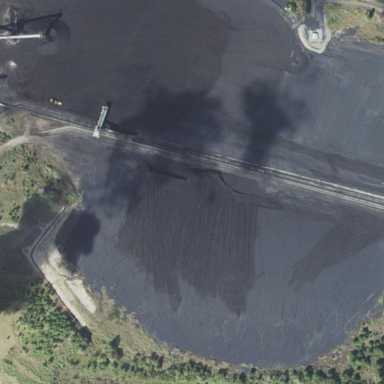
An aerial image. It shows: Area designated for coal storage.